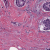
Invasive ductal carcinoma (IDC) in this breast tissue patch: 1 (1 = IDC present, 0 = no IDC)